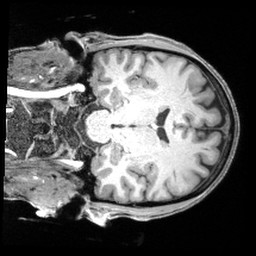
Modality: T1w
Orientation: coronal
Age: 46
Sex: male
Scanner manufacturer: siemens
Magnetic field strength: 3 T
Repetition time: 2.4 s
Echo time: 0.00195 s